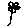
Label: flower